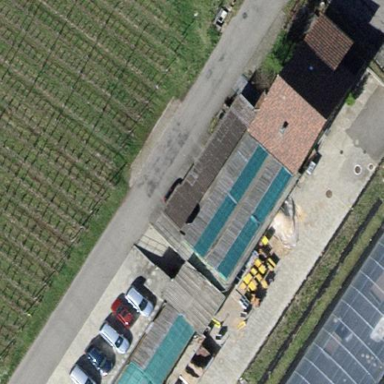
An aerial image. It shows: Greenhouse.